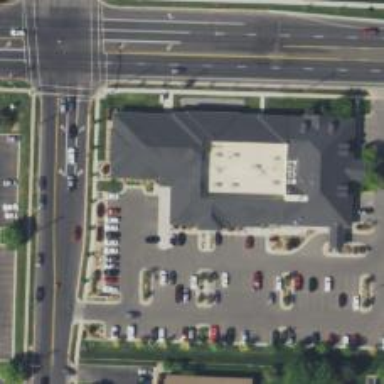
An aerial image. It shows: Healthcare clinic is depicted in the image.